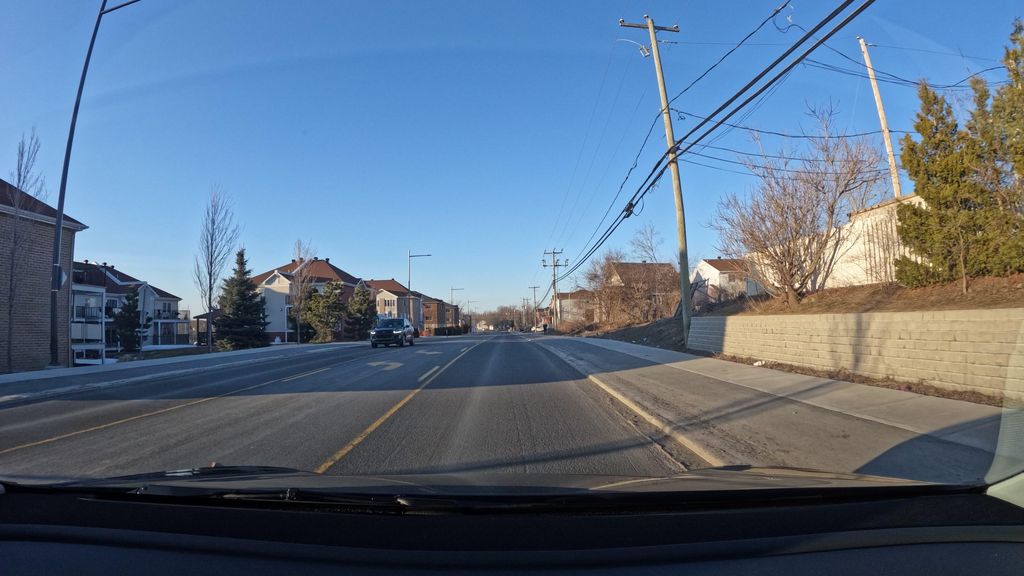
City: montreal